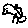
Label: bird